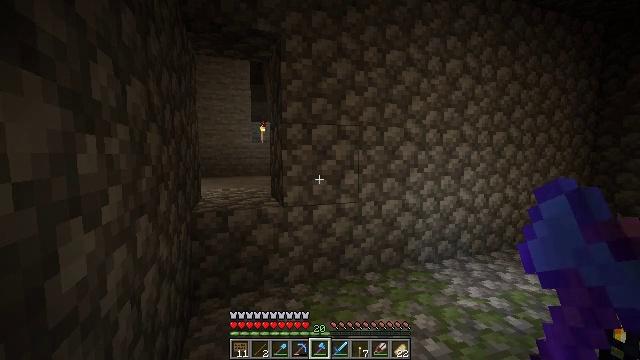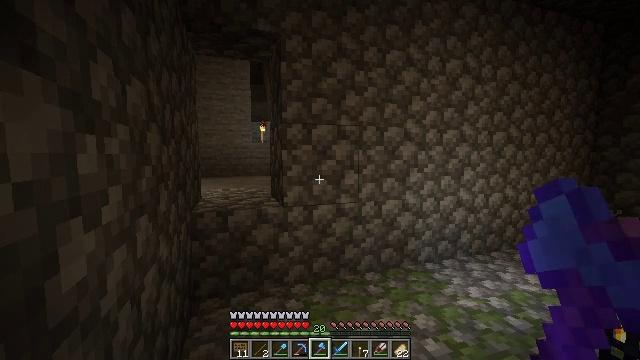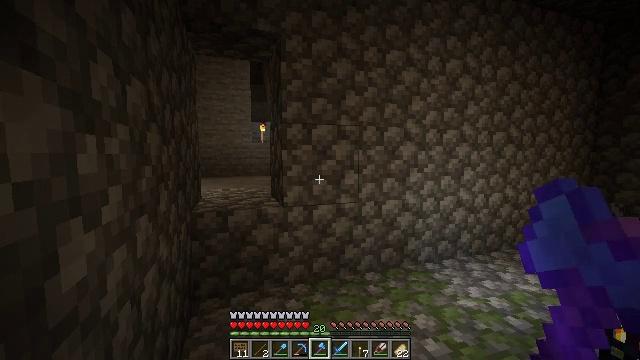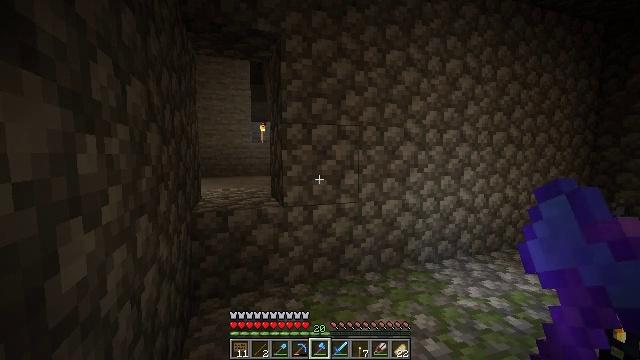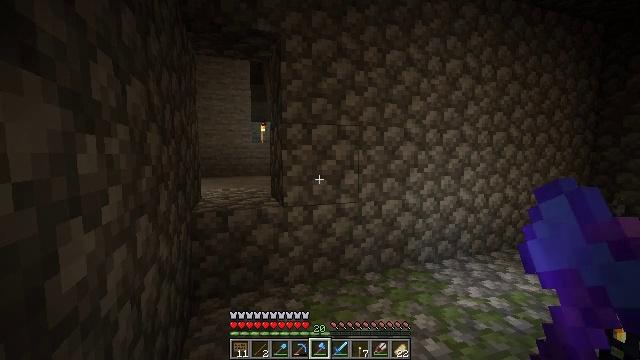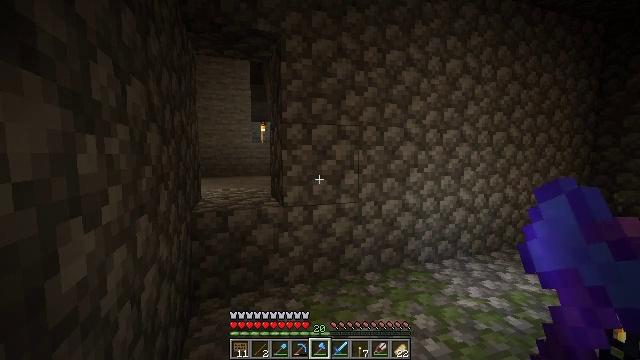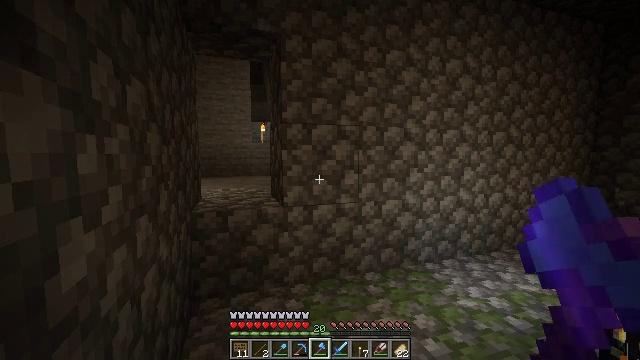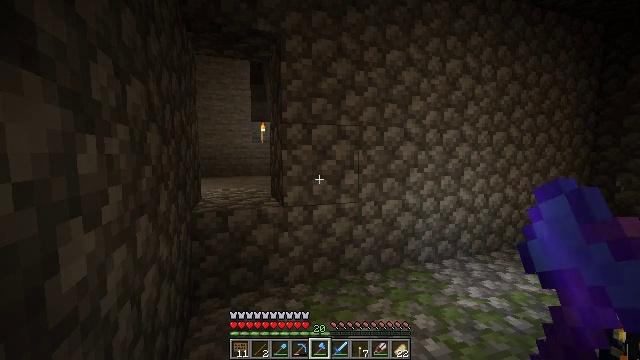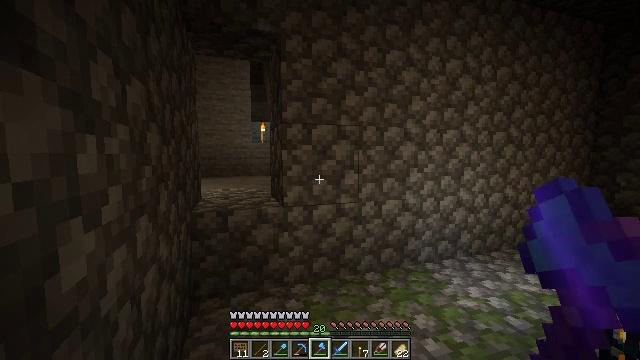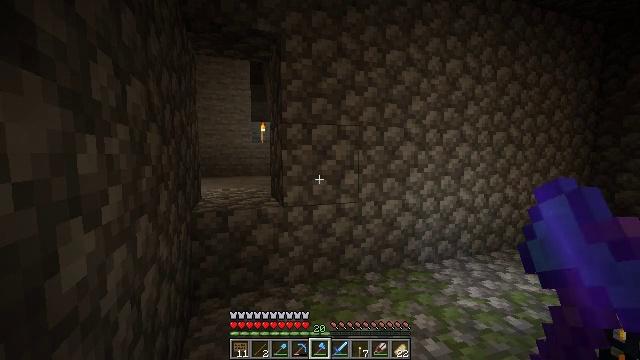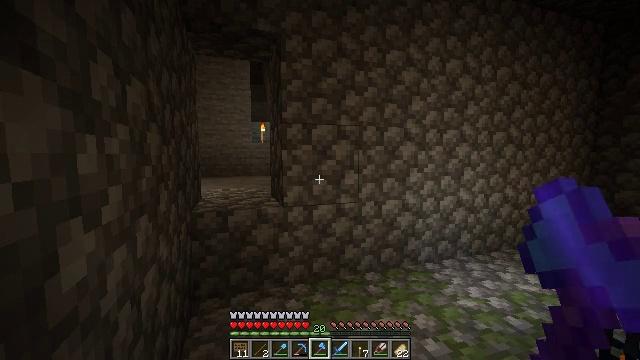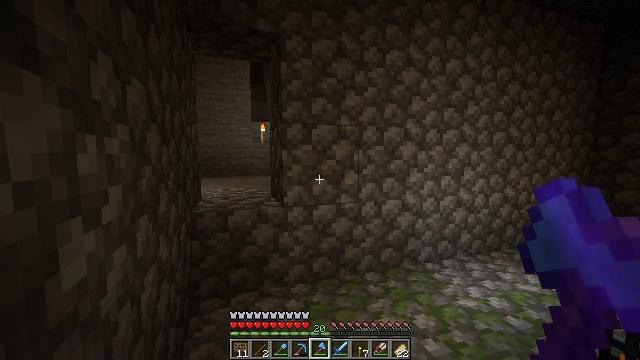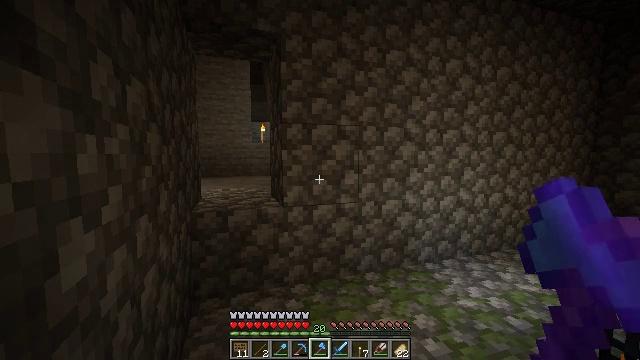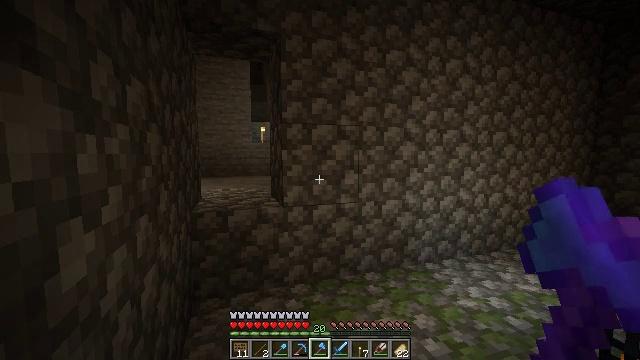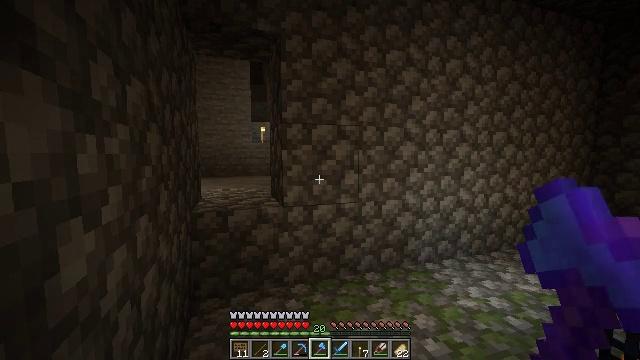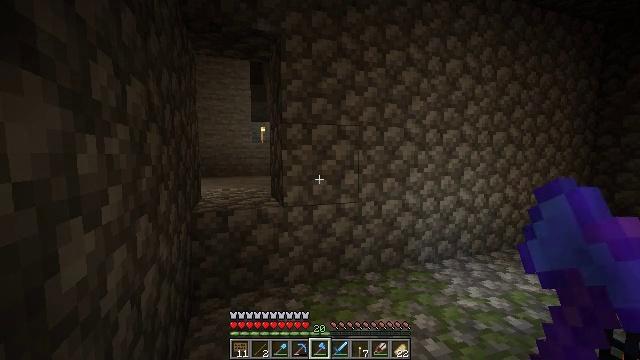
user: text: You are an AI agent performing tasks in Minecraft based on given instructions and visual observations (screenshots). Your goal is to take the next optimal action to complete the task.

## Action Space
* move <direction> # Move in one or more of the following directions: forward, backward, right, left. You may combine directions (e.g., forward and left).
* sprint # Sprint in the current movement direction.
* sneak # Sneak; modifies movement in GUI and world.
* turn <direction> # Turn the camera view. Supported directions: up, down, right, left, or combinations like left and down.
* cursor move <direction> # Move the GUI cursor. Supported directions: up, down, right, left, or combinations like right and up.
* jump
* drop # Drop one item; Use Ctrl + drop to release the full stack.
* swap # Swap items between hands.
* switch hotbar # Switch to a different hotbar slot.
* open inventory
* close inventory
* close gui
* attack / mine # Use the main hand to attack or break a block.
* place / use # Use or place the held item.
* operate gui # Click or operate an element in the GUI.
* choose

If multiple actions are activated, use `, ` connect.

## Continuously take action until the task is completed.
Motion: motion action
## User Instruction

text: Gather the torch from its position.
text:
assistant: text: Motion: no_op
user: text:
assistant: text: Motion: no_op
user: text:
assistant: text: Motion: no_op
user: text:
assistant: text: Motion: no_op
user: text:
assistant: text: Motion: no_op
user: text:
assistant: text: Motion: no_op
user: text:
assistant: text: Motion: no_op
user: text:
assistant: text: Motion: no_op
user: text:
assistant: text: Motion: no_op
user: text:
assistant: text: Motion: no_op
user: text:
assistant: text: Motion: no_op
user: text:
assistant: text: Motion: no_op
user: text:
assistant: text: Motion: no_op
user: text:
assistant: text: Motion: no_op
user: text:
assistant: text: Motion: no_op
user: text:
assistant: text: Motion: no_op
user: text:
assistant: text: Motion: no_op
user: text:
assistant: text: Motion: no_op
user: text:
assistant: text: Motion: no_op
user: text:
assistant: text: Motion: no_op
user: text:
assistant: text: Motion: no_op
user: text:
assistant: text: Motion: no_op
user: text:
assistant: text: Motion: no_op
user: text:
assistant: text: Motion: no_op
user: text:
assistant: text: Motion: no_op
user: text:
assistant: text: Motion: no_op
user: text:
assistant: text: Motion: no_op
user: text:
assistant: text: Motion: no_op
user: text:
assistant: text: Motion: no_op
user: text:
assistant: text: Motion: no_op